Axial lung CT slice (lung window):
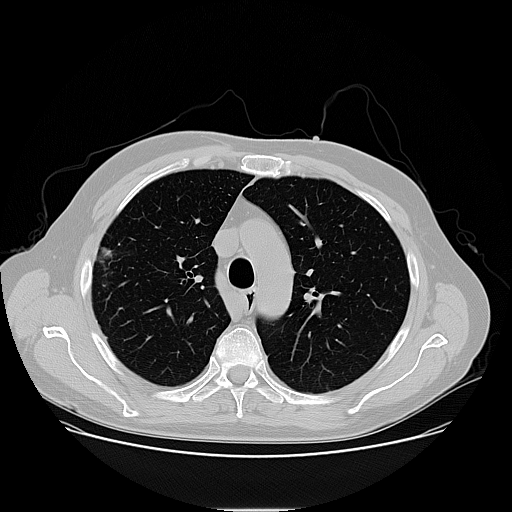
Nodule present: yes
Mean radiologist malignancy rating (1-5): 4.5